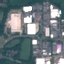
Land use / land cover: Industrial